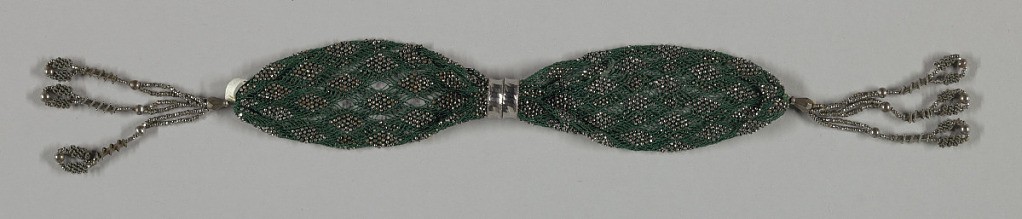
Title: Miser's purse
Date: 1820–40
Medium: silk, metal Technique: netting
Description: Dark green silk net in which six threads cross each other at intervals forming diamond shapes, which are wholly covered by cut steel beads. Two steel rings control purse opening. Elaborate tassels at each end of cut steel bars, beads and twisted wire.